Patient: sex M, age 26
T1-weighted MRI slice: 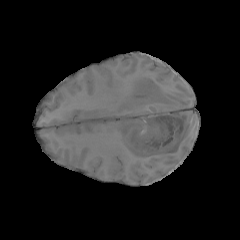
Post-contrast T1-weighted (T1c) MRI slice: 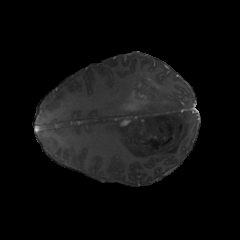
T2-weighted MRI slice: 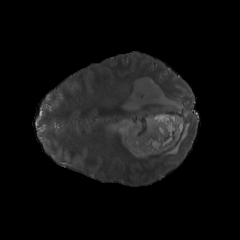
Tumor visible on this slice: yes
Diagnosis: Astrocytoma, IDH-mutant
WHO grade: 4